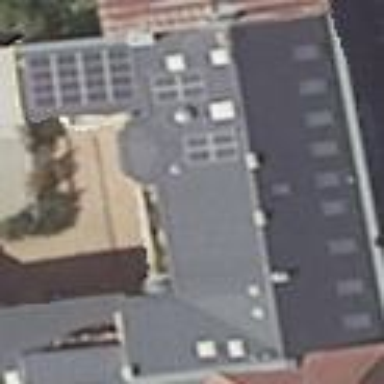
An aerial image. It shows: Gabled roof apartments building.